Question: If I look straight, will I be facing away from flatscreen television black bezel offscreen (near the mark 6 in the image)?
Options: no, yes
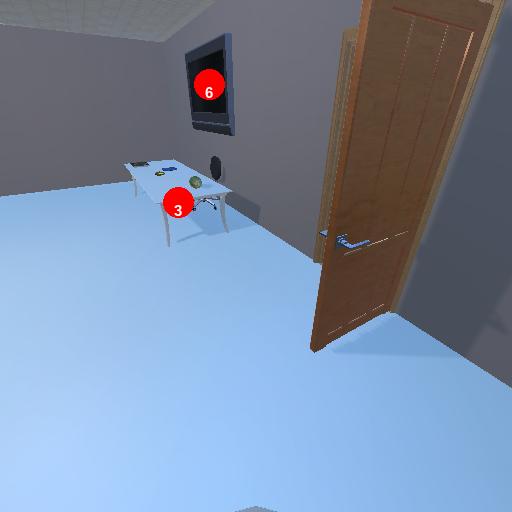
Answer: no